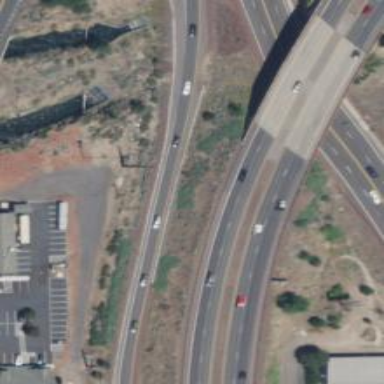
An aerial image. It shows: Bridge crossing over expressway trunk road.